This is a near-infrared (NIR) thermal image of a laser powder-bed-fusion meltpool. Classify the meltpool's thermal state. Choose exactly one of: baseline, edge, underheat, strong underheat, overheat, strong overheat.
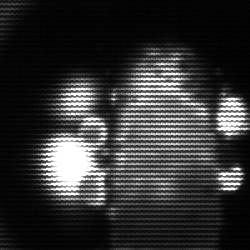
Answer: strong underheat